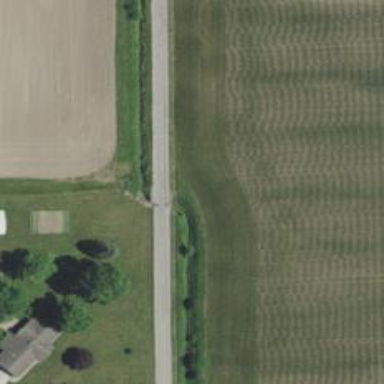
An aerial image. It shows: Culvert tunnel.